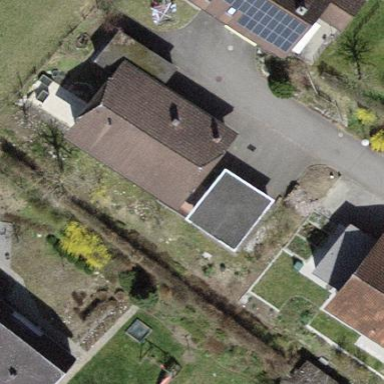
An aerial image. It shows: Simple and straightforward house.